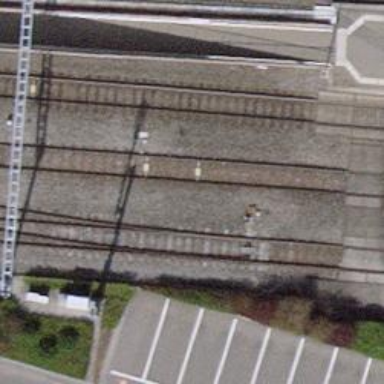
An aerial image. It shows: Railway switch.